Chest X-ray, PA view. Patient: 61 years old, sex F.
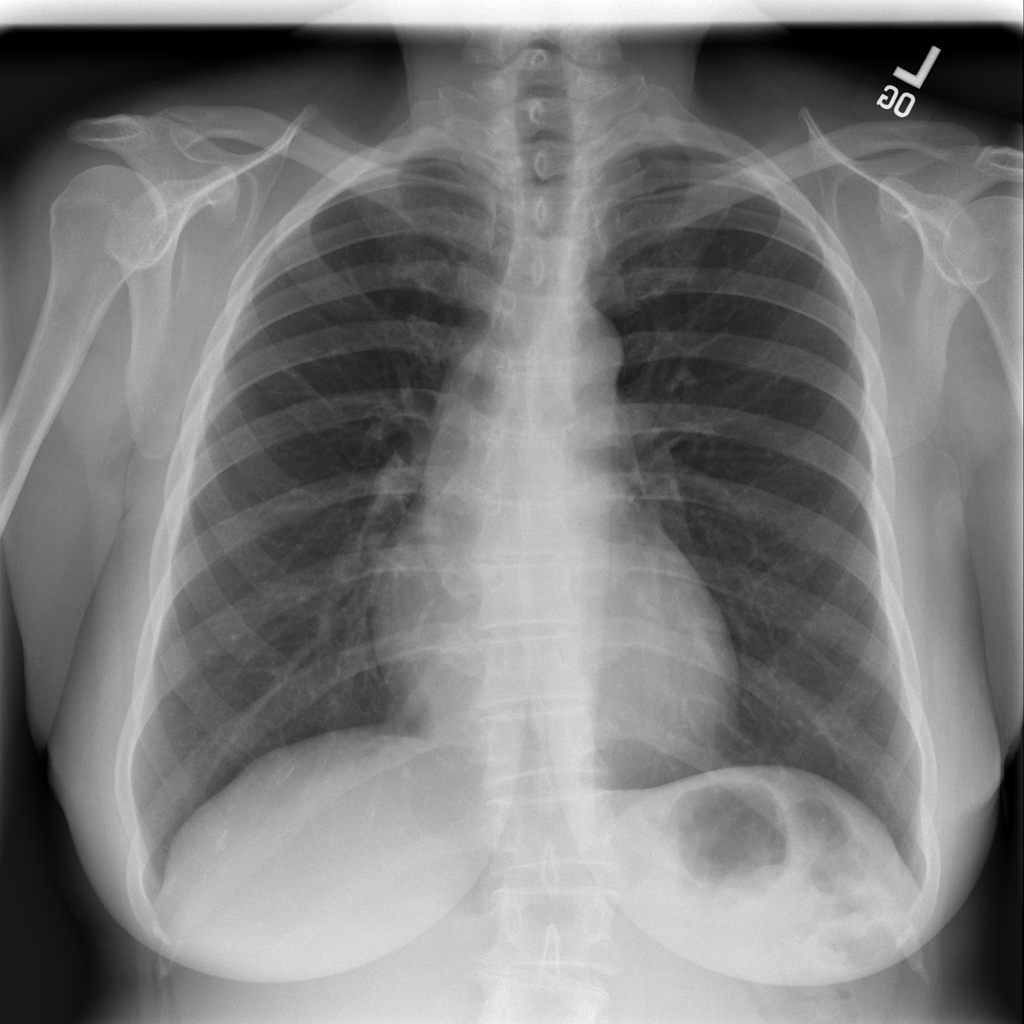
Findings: No Finding